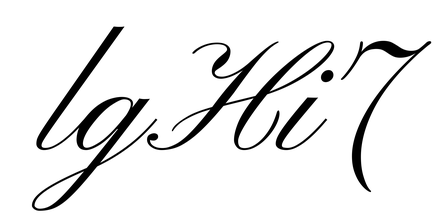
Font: PinyonScript-Regular